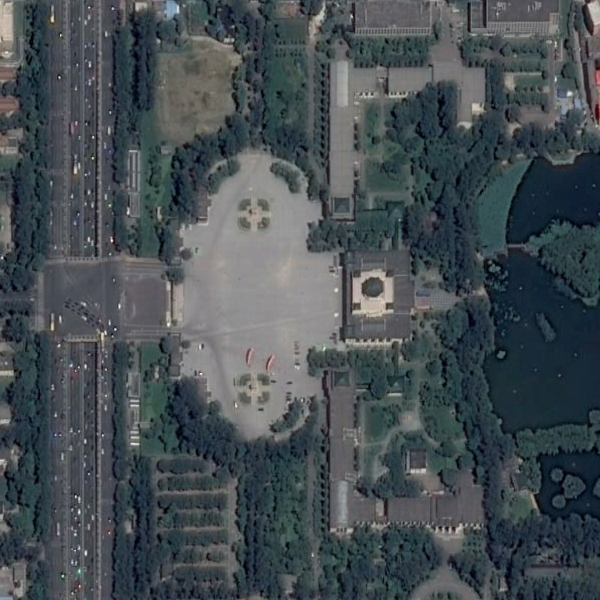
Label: Square